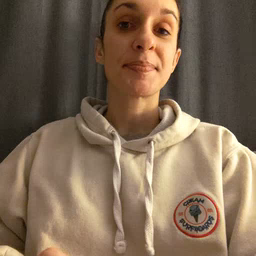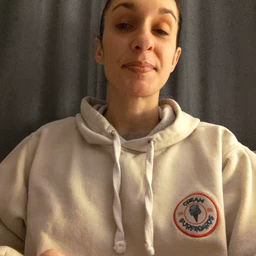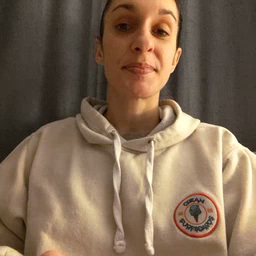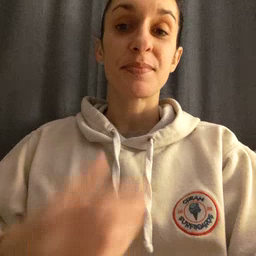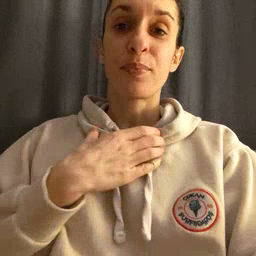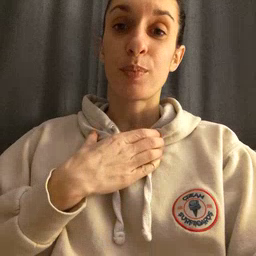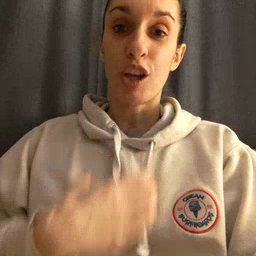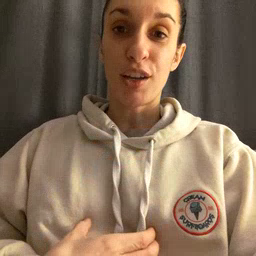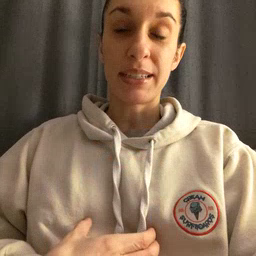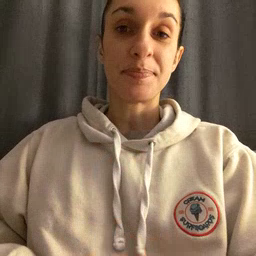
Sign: hungry